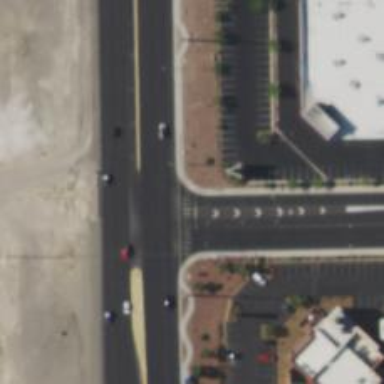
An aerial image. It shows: Solid stop line on the road.